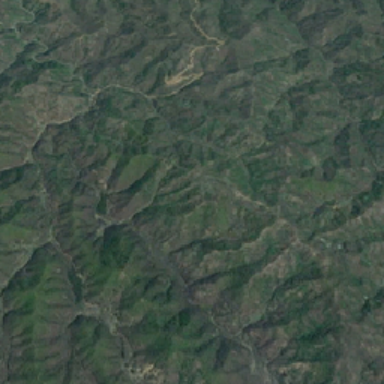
Covers large mountain ranges .